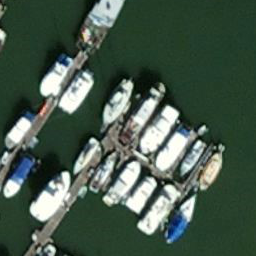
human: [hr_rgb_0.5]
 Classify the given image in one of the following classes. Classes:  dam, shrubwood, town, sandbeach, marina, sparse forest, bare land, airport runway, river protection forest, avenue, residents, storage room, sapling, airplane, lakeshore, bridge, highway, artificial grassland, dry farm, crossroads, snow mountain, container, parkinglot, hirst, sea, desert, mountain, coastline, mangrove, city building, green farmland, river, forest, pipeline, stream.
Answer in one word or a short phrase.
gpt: marina